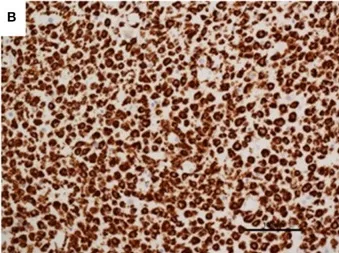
Brain biopsy neuropathology. (B) Infiltrating population was confirmed as macrophages by immunohistochemistry to CD68.
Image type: pathology (immunostaining)